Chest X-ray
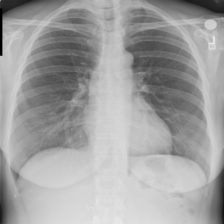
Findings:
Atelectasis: negative
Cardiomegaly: negative
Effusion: negative
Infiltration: negative
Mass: negative
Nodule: negative
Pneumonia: negative
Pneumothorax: negative
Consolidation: negative
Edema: negative
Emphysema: negative
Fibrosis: negative
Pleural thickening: negative
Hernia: negative